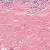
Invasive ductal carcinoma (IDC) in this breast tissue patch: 0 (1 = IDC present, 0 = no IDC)